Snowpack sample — Loveland Pass, Silver Plume, Colorado, USA (1/12/25, 11:40 AM MST)
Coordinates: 39.66, -105.88
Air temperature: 7 °F
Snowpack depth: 140 cm
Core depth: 10 cm
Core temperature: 41 °F
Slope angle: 11°, slope face: 30°
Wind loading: high
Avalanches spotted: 2
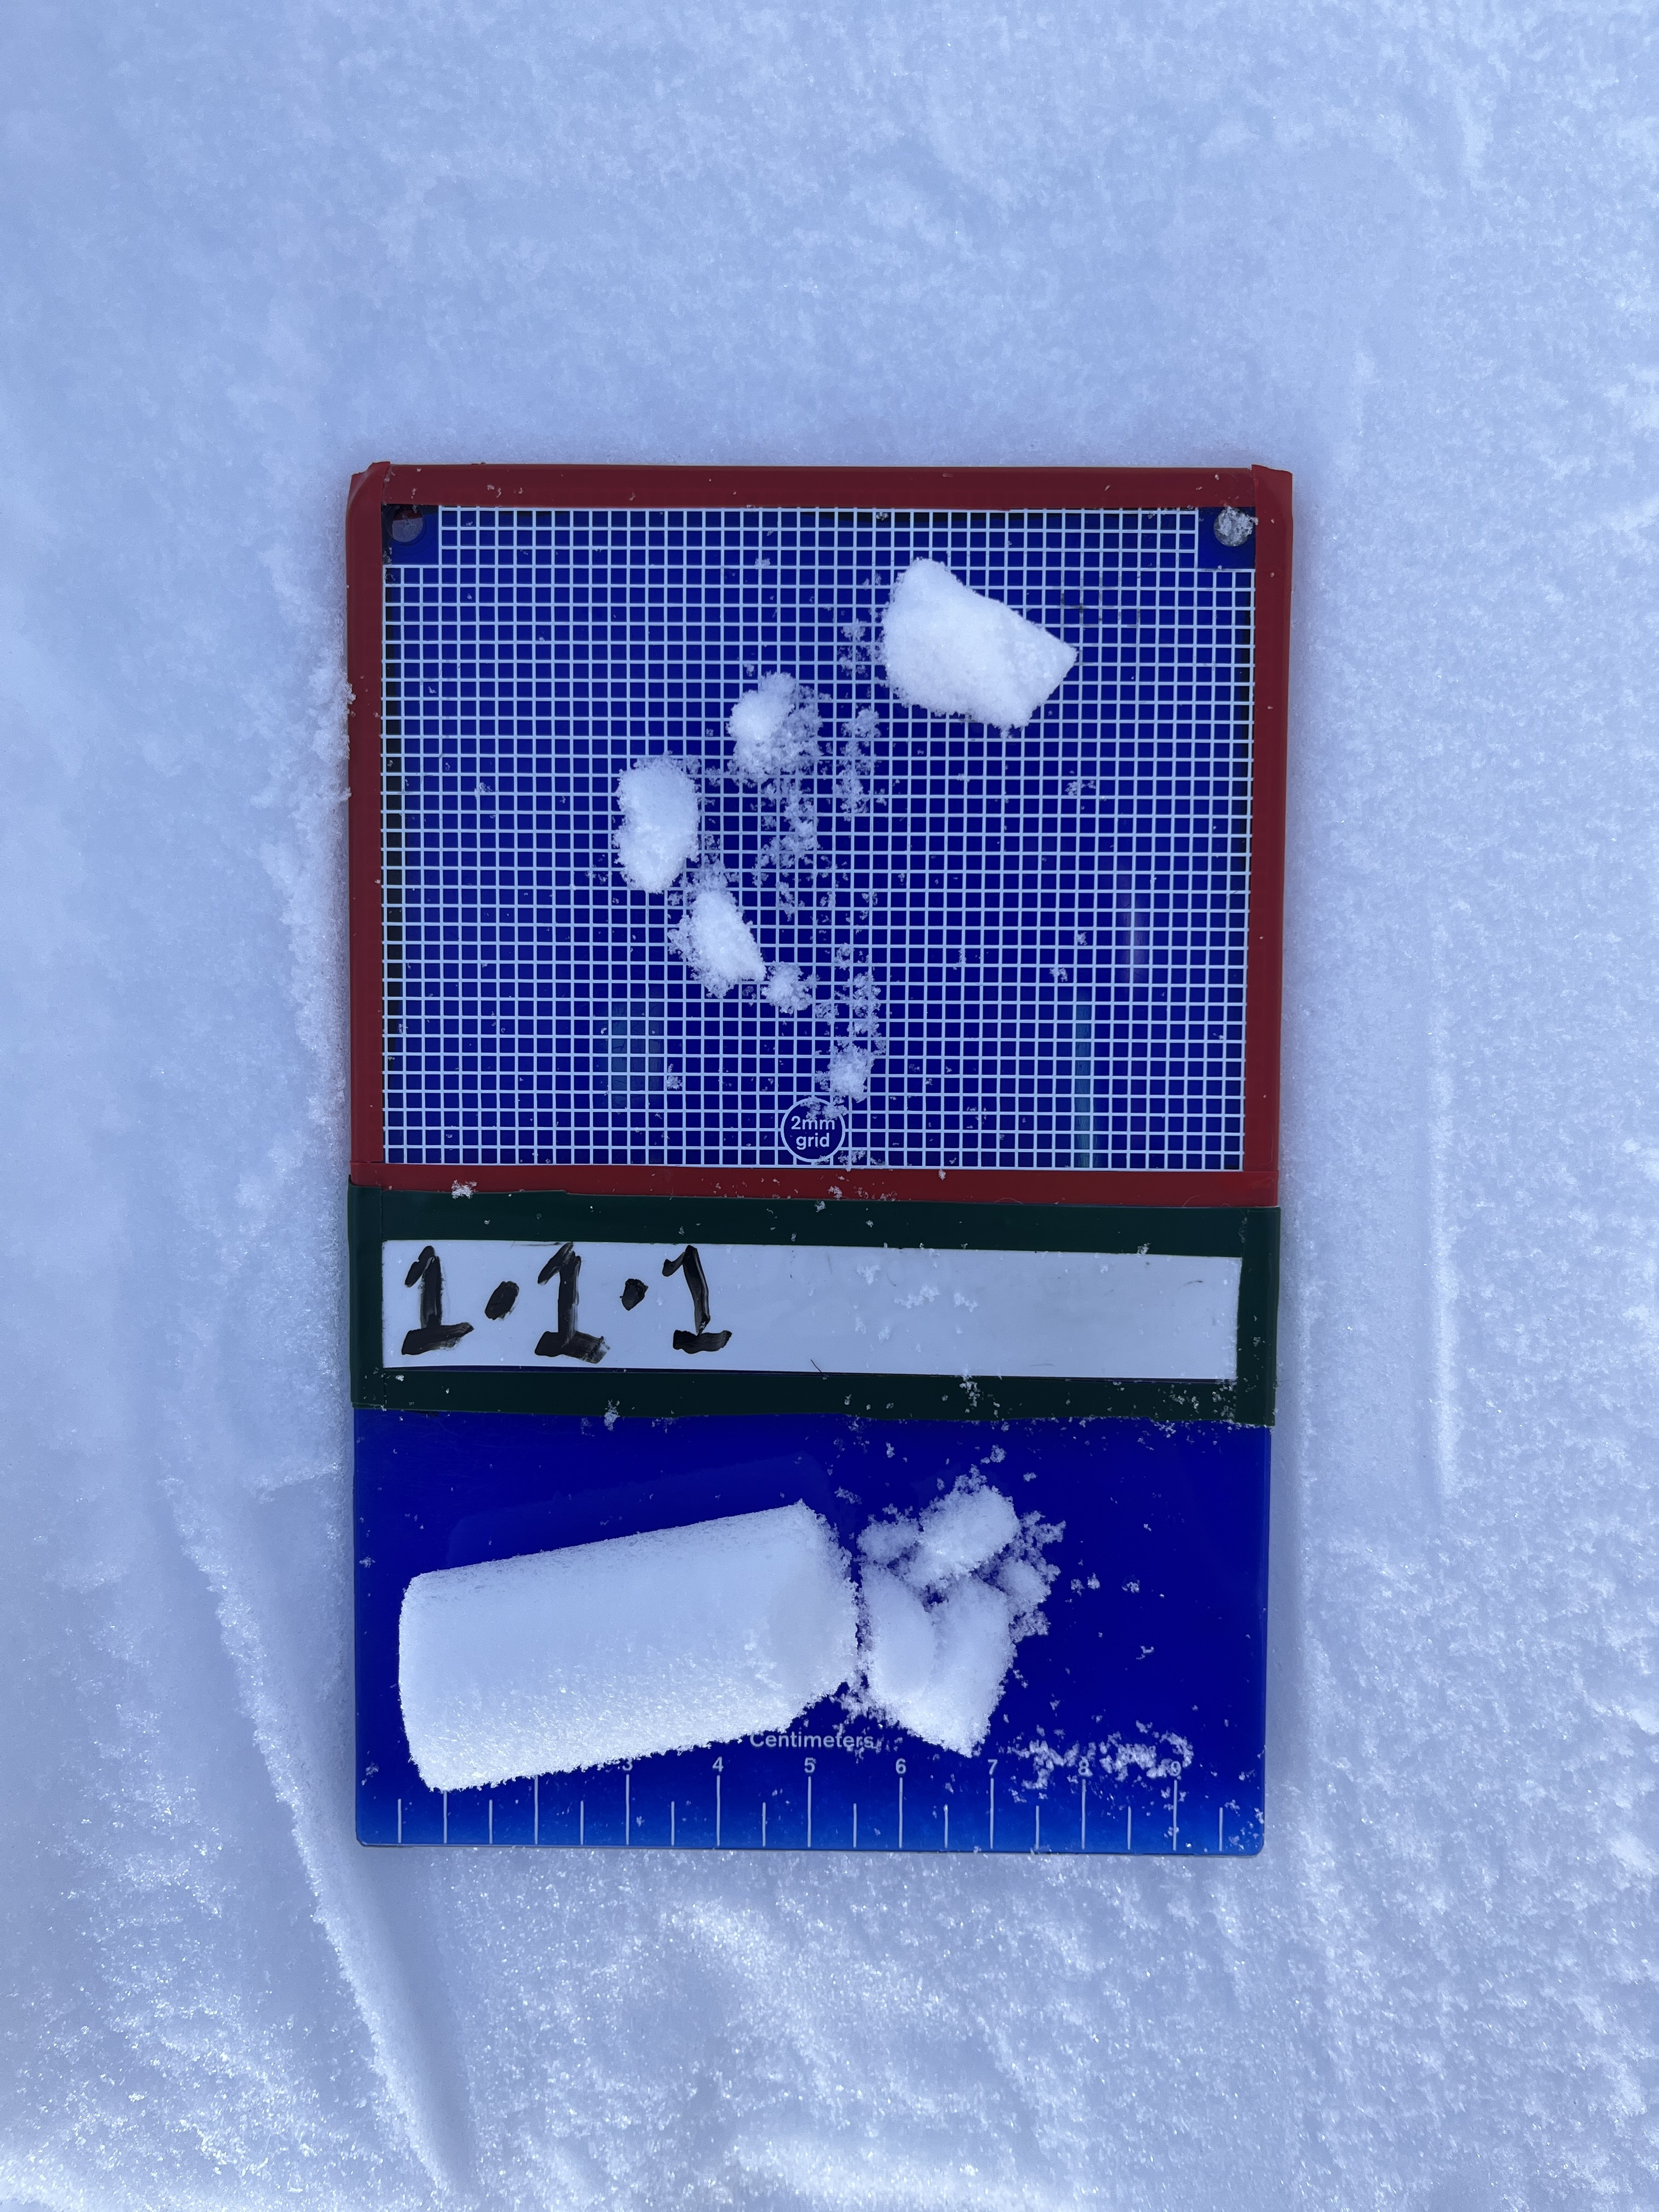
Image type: crystal_card
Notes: Pilot using slightly modified coring method that took too large segment for snow profile picturing, advised not to use in higher level models. Two avalanche on south face nearby, partially cloudy with light snow in the last 24 hours. Lots of wind loading on eastern features.